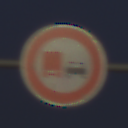
Verkehrszeichen: UeberholverbotKraftfahrzeuge
Umgebung: Outdoor, Nature
Tageszeit: SunriseSunset
Wetter: Clear
Licht: Natural
Jahreszeit: NotSpecified
Kontrast: LowContrast